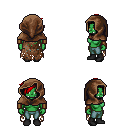
a pixel art fantasy rpg character, female body template, orc, green skin, brown tattered cape, teal pants, red pixie cut hairstyle, cloth hood, leather bracers, black shoes, four views (front, back, left, right), 2x2 character sprite sheet, small pixel art, hard edges, no anti-aliasing